Interaction volume radius: 5 \u00c5
Interaction volume height: 35 \u00c5
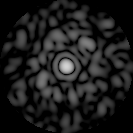
Disorder parameter: 0.8074